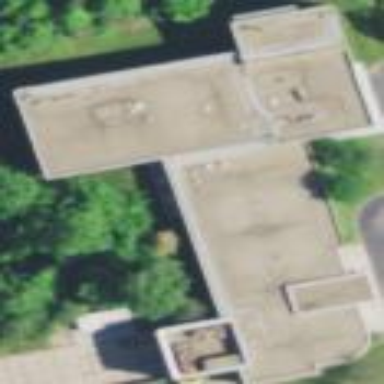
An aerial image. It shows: Commercial building.